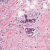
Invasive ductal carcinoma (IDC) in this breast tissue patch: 1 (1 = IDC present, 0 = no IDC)